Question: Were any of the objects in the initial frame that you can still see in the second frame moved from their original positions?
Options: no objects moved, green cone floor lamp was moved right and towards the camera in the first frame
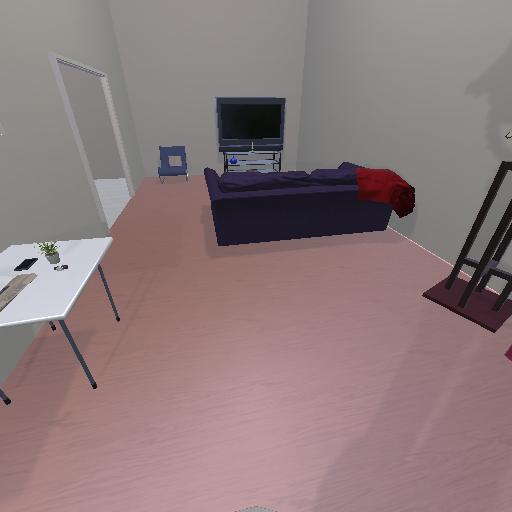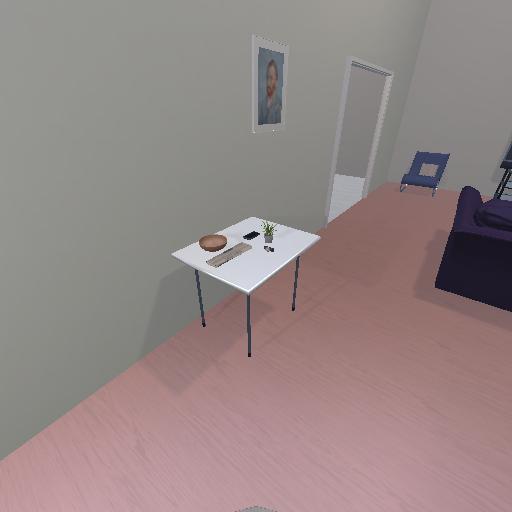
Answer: no objects moved